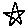
Label: star